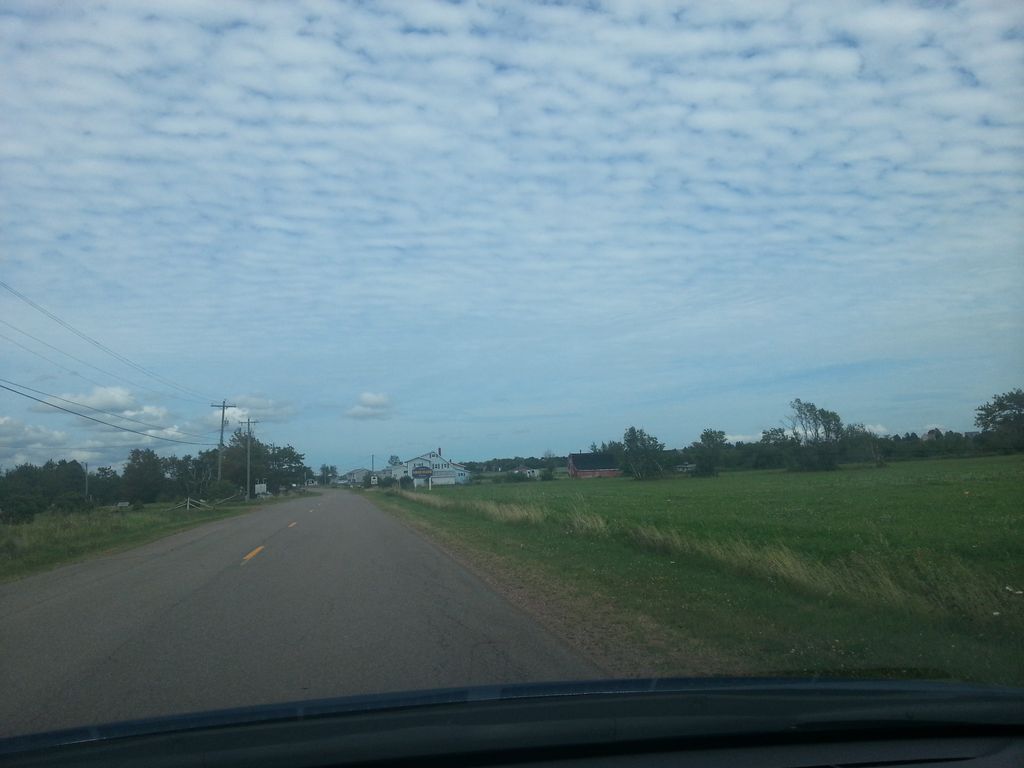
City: charlottetown